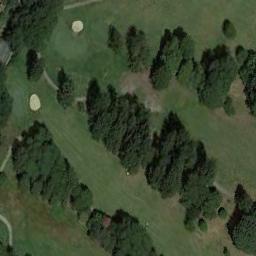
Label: golf_course